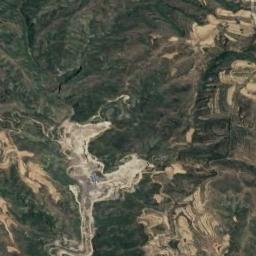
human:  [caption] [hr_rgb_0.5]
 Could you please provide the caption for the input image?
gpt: The mountain is consist of half of green plants and half of bare land .

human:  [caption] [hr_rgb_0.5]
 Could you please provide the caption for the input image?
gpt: The mountains are winding and undulating .

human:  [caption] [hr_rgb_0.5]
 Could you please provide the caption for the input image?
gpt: The folded mountain is covered with some vegetation .

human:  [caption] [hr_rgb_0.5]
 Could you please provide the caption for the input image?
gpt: Seventy percent of the area on this mountain is covered by vegetation .

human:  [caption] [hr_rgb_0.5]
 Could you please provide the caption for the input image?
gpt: There are some yellow terraces on the mountain .